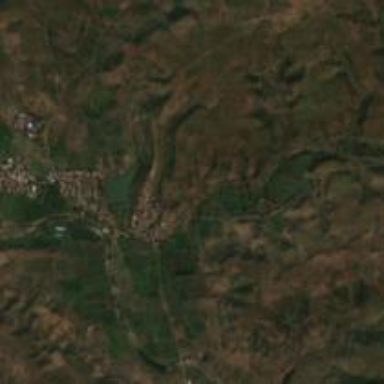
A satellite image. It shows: Village.